Brain MRI, t2w sequence, axial 2D slice.
Patient: age 44, sex M, weight 78 kg, height 1.76 m
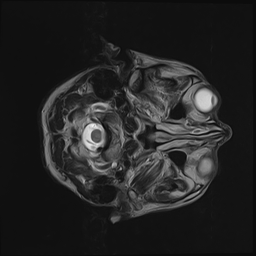